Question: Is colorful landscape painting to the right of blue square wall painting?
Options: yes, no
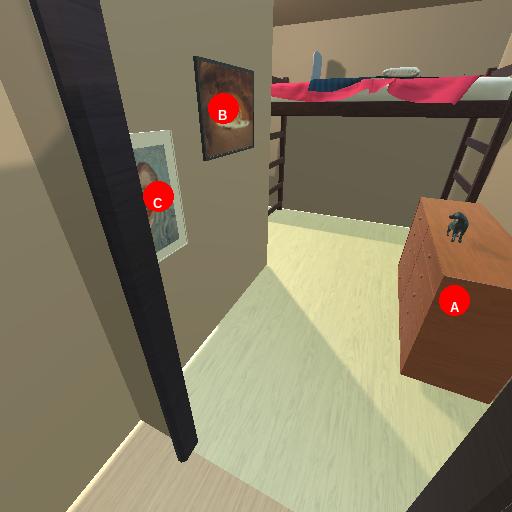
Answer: yes